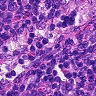
Metastatic tissue present: no